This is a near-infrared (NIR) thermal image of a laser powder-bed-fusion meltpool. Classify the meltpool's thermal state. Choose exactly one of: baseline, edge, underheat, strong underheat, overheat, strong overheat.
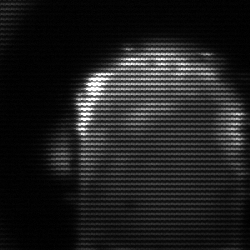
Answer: baseline